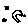
Label: moon